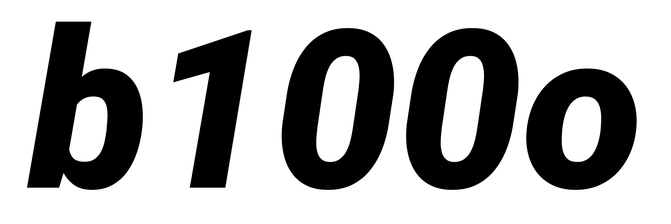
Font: Roboto-Italic_Black_Italic